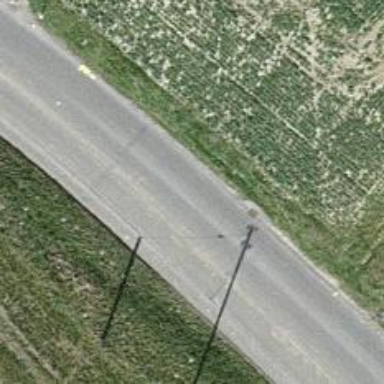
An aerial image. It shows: Tertiary road.